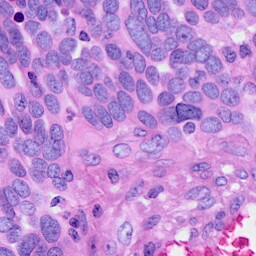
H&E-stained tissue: Ovarian